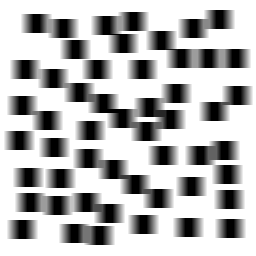
Squares: 52
Triangles: 0
Stars: 0
Total shapes: 52